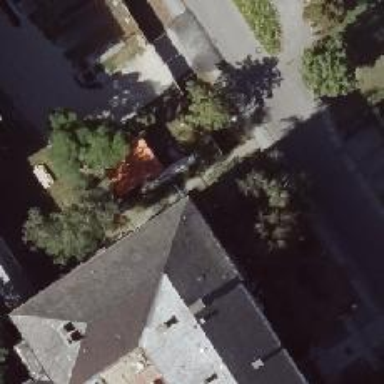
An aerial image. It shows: View of roof with edges.